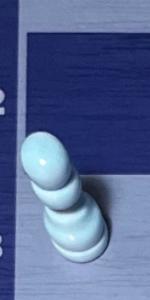
Label: Pawn_White